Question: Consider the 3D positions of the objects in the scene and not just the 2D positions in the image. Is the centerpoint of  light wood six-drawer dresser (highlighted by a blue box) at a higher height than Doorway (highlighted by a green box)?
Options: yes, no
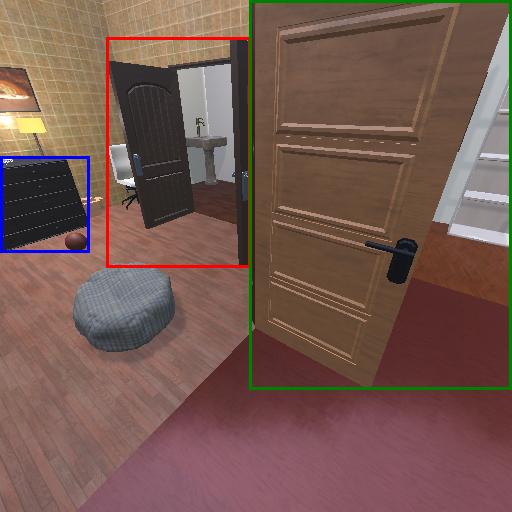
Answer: yes